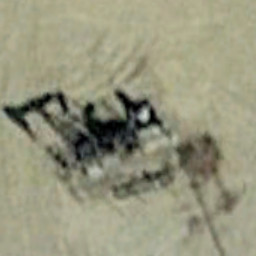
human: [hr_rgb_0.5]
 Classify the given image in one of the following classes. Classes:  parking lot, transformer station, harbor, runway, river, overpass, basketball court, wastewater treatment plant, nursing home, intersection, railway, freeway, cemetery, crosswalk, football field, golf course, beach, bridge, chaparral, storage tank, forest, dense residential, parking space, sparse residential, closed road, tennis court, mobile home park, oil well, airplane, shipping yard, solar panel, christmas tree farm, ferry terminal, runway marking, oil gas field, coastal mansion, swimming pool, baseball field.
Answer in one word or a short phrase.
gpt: oil well